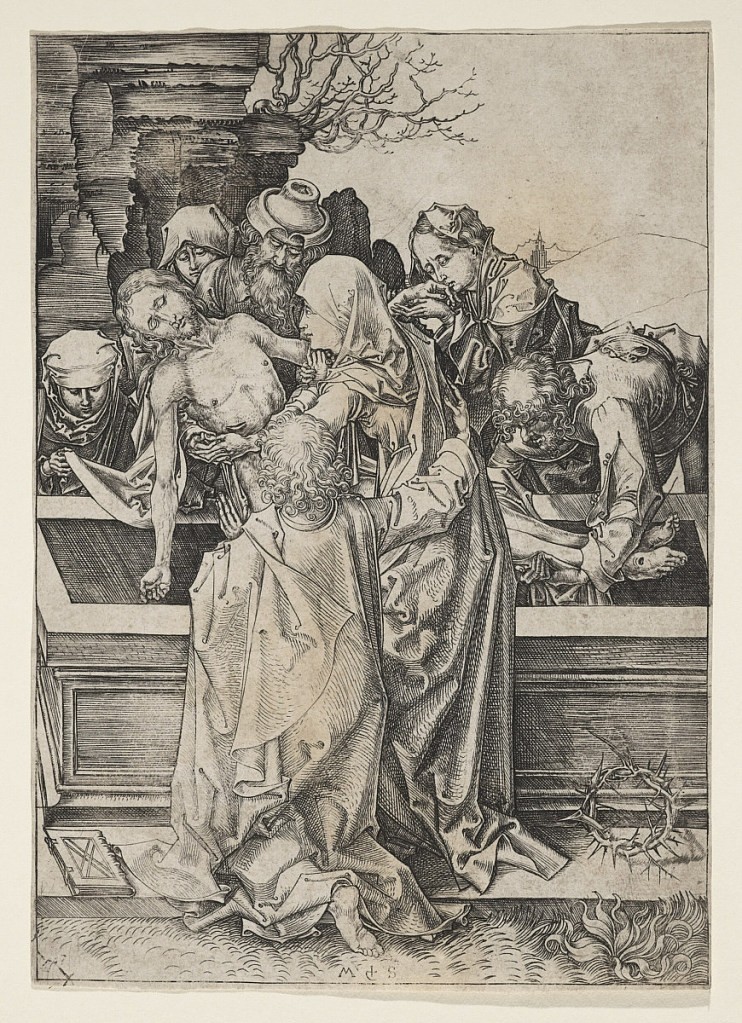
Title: The Entombment
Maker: Martin Schongauer, German, 1450–1491
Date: ca. 1485
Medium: Engraving on laid paper
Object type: Print
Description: The Disciples place the body of Christ in the tomb. One of them, left, supports Him about the waist; another, right, holds the legs. In the foreground, St. John is on his knees, his back to the viewer. He places his arm about the Virgin, who is standing beside him.